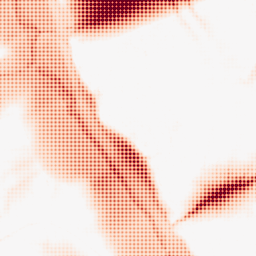
Category: morphological
Decomposition family: tophat
Decomposition parameters: size: 50
mode: black
Upsampling method: sinc_blackman
Upsampling parameters: scale: 8
kernel_size: 8
Upsampling scale: 8